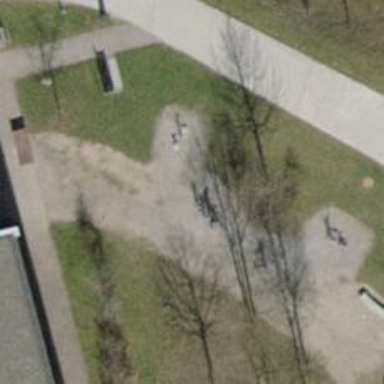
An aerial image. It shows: Fitness station in leisure land.